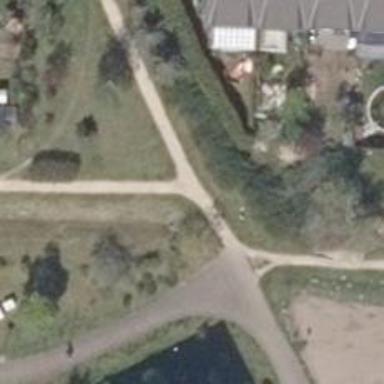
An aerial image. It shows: Footway.